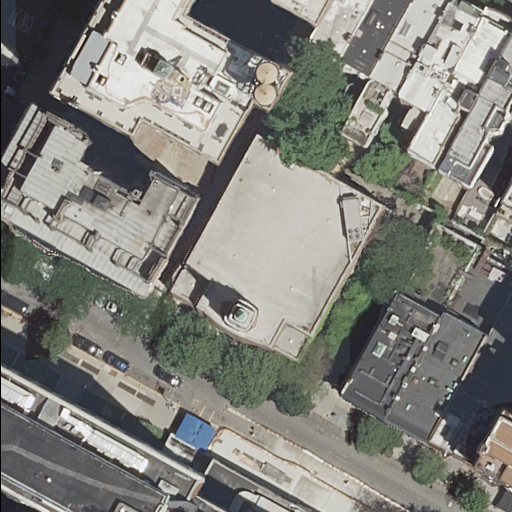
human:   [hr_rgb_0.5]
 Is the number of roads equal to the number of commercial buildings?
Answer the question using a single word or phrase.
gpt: no

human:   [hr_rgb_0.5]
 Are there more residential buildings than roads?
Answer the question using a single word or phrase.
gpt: yes

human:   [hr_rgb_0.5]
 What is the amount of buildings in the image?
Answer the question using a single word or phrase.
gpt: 18

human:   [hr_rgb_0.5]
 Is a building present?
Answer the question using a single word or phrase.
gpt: yes

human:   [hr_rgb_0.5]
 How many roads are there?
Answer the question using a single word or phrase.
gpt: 2

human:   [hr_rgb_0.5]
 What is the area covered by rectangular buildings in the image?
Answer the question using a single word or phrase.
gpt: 2592m2

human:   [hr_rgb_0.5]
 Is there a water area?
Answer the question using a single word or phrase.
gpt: no

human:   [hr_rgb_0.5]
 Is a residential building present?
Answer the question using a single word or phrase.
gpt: yes

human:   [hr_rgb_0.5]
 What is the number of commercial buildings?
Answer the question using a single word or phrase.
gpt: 0

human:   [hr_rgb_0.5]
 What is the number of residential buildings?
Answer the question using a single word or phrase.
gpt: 17

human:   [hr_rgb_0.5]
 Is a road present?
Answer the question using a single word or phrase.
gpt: yes

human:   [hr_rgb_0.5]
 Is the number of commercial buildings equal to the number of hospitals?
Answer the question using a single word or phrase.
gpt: no

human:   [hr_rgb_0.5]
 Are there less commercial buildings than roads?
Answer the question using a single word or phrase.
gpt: yes

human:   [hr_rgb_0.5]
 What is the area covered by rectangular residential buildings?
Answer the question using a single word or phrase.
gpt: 1584m2

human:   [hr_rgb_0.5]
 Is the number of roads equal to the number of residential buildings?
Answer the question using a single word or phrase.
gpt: no

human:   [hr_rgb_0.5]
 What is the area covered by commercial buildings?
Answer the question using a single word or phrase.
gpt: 0m2

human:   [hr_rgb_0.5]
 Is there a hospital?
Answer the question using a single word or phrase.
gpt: yes

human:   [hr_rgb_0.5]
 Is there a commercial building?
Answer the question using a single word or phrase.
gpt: no

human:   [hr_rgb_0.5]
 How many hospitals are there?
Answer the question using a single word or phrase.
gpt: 1

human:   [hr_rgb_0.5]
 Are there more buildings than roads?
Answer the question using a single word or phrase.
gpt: yes

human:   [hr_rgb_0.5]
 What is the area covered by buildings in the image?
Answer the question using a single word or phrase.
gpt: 6466m2

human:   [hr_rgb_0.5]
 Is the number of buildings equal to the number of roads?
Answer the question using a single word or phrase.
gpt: no

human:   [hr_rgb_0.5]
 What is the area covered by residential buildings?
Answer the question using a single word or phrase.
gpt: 5459m2

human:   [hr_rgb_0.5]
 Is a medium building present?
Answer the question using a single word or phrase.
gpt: yes

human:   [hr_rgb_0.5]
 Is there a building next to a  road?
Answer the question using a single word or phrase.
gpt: yes

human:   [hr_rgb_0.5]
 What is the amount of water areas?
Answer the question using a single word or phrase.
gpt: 0

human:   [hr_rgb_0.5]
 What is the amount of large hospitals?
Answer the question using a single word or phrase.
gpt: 1

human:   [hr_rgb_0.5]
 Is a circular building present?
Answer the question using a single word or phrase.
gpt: no

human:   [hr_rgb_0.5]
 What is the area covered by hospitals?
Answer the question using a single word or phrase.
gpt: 8712m2

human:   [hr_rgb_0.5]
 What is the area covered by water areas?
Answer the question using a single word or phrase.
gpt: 0m2

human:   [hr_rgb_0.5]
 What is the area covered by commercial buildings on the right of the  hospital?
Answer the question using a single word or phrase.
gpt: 0m2

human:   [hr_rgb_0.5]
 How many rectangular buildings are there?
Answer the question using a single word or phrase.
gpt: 11

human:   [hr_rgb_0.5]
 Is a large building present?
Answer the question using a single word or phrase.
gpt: yes

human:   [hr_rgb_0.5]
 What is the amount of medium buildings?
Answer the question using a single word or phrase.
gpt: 9

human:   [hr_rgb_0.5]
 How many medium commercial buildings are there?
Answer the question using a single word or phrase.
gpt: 0

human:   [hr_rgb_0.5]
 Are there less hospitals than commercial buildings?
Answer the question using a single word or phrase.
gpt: no

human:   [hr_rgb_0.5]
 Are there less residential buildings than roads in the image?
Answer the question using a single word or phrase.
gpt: no

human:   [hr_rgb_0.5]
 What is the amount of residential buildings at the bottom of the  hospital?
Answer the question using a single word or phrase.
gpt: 0

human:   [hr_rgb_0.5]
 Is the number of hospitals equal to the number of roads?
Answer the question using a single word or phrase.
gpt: no

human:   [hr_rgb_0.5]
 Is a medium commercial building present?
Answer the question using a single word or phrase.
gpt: no

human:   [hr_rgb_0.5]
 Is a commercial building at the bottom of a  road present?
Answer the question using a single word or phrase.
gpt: no

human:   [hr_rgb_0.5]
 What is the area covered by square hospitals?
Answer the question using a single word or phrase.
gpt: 0m2

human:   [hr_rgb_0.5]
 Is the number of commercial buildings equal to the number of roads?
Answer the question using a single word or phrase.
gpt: no

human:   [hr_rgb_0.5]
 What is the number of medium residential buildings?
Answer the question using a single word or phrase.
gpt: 9

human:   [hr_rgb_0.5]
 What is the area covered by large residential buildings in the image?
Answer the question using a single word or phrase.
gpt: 3155m2

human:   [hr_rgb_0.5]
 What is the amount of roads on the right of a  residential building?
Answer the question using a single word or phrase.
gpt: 0

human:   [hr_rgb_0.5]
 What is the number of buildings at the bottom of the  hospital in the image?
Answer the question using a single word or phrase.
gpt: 0

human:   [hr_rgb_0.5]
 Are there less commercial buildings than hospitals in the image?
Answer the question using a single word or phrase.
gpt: yes

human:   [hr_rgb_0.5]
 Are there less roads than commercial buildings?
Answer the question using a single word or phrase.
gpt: no

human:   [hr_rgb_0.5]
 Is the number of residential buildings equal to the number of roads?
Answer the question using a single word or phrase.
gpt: no

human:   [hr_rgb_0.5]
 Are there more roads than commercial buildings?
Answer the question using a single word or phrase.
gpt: yes

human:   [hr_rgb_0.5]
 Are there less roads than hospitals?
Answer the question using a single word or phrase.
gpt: no

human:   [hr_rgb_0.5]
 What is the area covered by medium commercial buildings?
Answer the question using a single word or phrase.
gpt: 0m2

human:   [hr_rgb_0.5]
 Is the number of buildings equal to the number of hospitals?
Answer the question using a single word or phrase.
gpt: no

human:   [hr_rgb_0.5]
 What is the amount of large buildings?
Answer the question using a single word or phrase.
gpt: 4

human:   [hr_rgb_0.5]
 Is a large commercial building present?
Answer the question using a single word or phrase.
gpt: no

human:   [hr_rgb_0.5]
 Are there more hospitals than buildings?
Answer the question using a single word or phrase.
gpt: no

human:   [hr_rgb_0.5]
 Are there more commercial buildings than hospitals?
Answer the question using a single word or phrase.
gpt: no

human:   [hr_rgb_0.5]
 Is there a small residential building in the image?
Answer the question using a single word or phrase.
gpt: yes

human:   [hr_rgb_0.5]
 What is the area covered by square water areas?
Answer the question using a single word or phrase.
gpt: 0m2

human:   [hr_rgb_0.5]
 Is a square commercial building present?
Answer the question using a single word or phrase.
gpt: no

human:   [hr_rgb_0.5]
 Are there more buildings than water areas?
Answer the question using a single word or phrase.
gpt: yes

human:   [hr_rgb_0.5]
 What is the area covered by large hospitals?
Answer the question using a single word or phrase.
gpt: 8712m2

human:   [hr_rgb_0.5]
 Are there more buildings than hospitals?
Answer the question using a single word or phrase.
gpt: yes